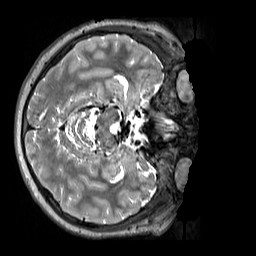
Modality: T2w
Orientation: axial
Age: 12
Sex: male
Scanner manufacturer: siemens
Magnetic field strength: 3 T
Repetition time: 3.2 s
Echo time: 0.408 s